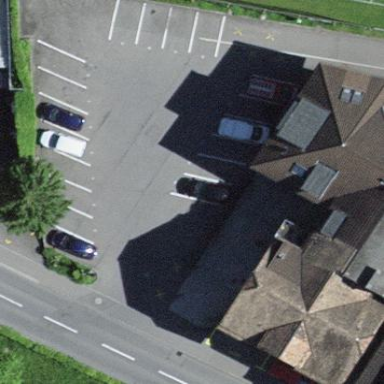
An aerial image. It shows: Parking available on the street side.